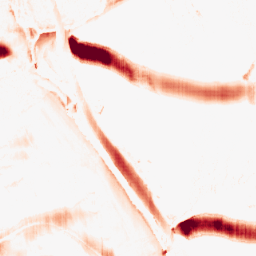
Category: morphological
Decomposition family: morphological_ellipse
Decomposition parameters: operation: opening
width: 30
height: 5
Upsampling method: sinc_blackman
Upsampling parameters: scale: 2
kernel_size: 4
Upsampling scale: 2